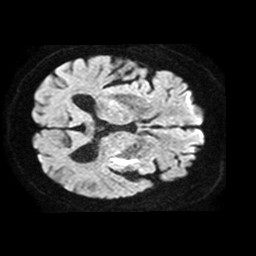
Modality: TRACE
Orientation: axial
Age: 74
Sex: male
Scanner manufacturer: philips
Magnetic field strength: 1.5 T
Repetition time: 3.542 s
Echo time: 0.09411 s